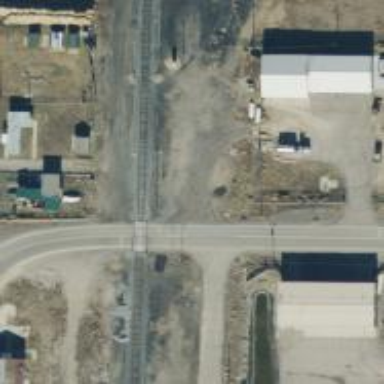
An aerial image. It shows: Railway level crossing.